The plot is a Morlet-wavelet scalogram of a rotor-rig vibration measurement. Determine the machine's mechanical condition. Answer with exactly one of: normal, misalignment, unbalance, looseness.
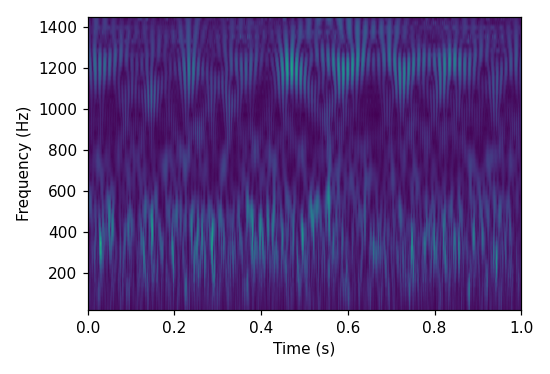
Answer: misalignment